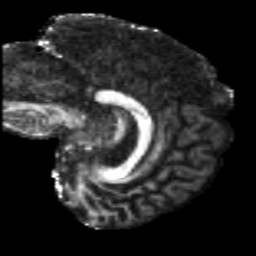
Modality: FA
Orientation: sagittal
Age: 46
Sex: male
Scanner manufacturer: siemens
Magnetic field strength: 3 T
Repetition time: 5 s
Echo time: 0.092 s